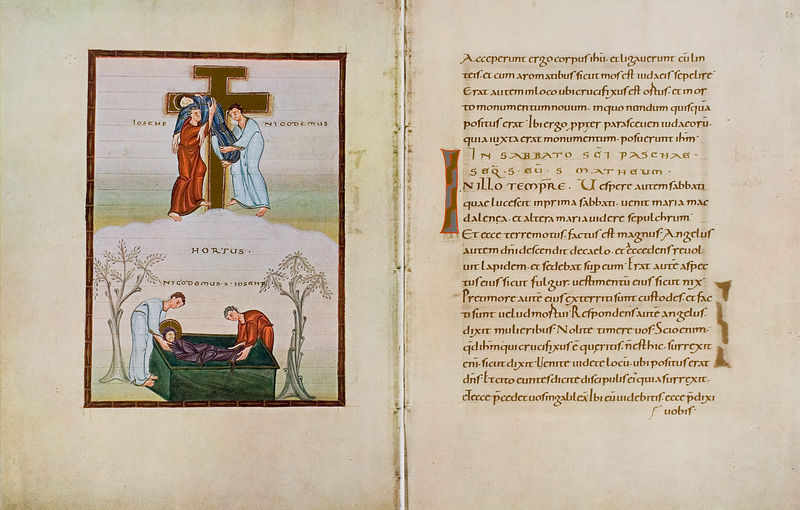
Titel: Codex Egberti
Institution: Trier, Stadtbibliothek/Stadtarchiv
Schlagwörter: blau, bäume, grün, männer, rot, tot, garten, schrift, buch, kreuz, seite, text, heiligenschein, christus, grab, jesus, kreuzabnahme, leichnam, miniatur, grablegung, handschrift, josef, latein, nikodemus, evangelium, evangeliar, hortus, missale, messbuch, kreuzabnhame, nicodemus